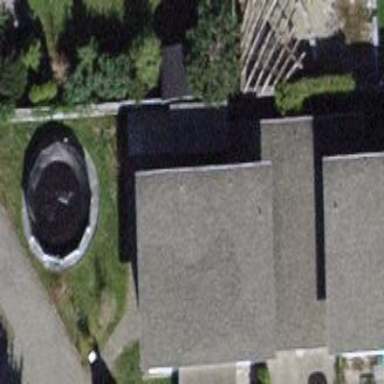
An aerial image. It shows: House with flat roof.